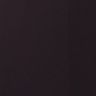
Metastatic tissue present: no